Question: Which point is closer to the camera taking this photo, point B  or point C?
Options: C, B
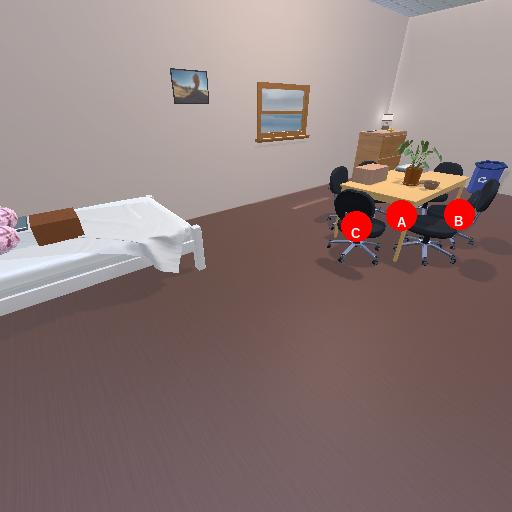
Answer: C